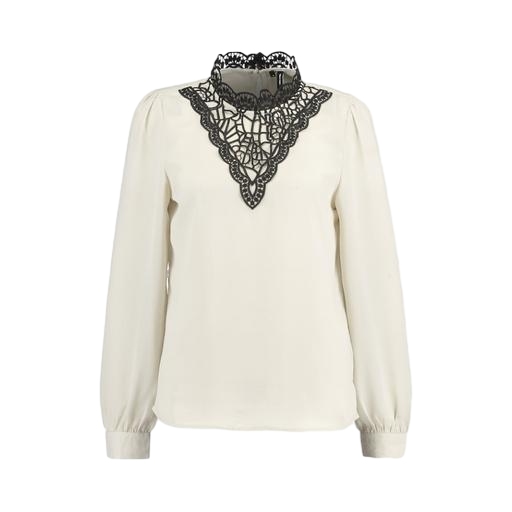
beige blouse lace, white women's tieneck blouse, high-neck blouse, white background